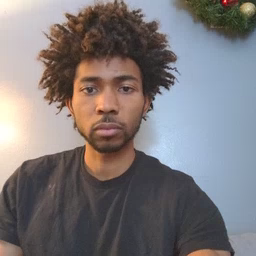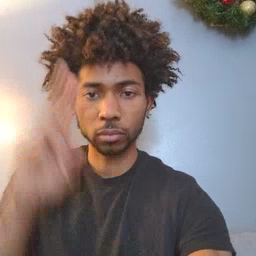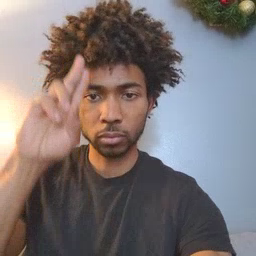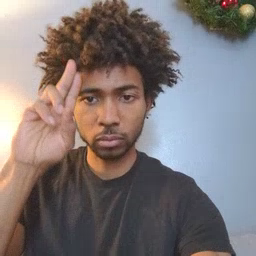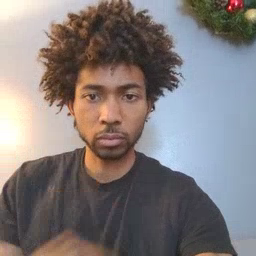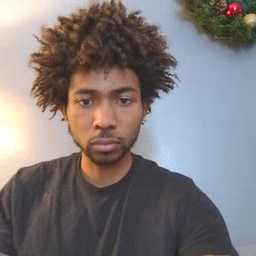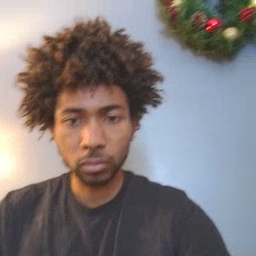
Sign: uncle